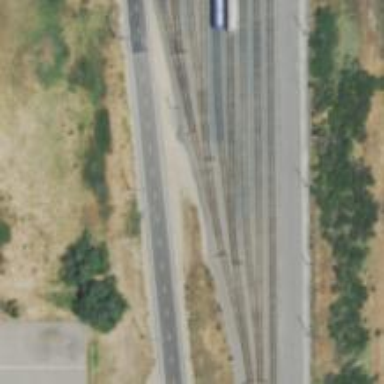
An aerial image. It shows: Railway yard used for servicing trains.